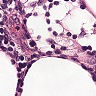
Metastatic tissue present: no